Aerial crown-view tile of a tropical tree (Barro Colorado Island, Panama), acquired 20250915:
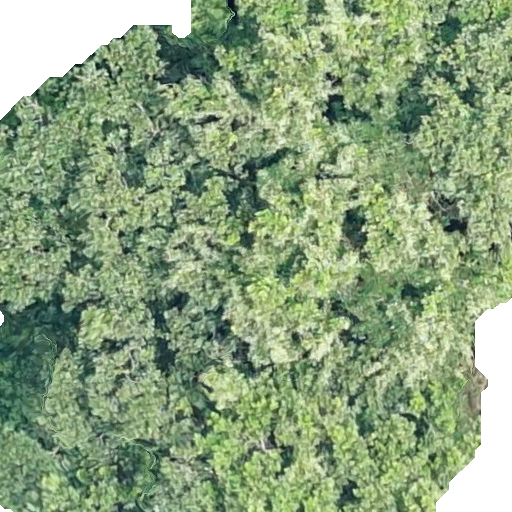
Species: Anacardium excelsum
GBIF accepted scientific name: Anacardium excelsum
Crown area: 422.644 m²